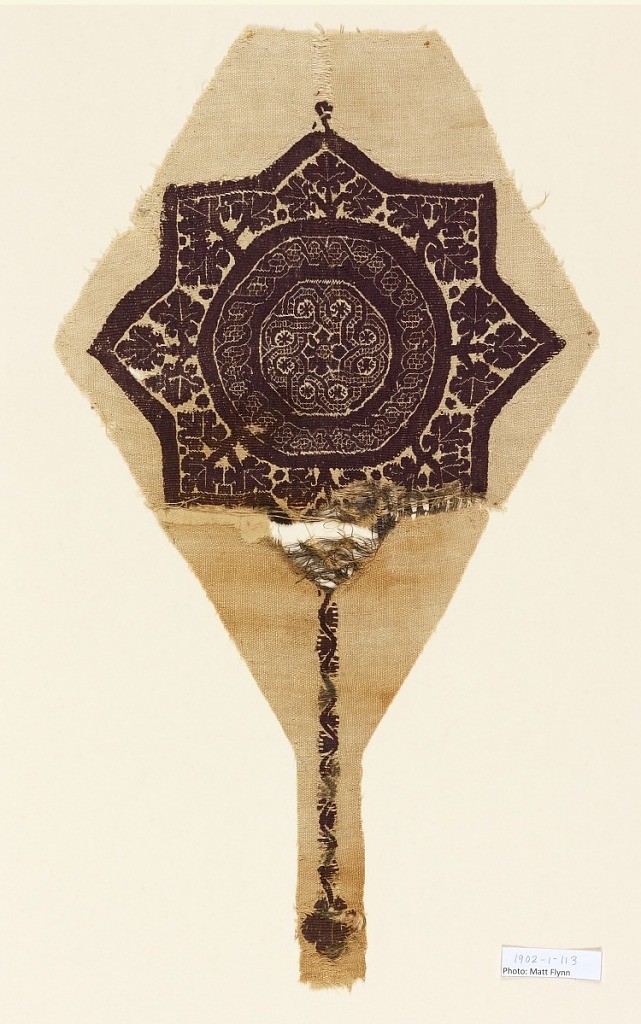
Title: Medallion
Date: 3rd–4th century
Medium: Warp: S-spun linen. Wefts; S-spun linen, S-spun wool Technique: slit tapestry with supplementary wrapping
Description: Medallion in the form of an eight pointed star containing a circle. Maroon on white ground.